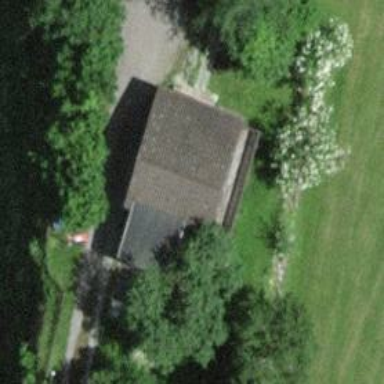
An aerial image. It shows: Detached building with gabled roof.